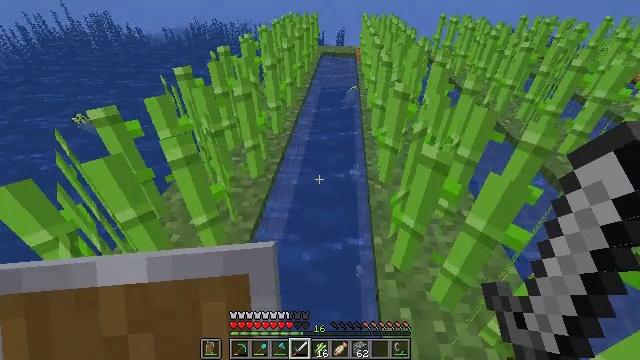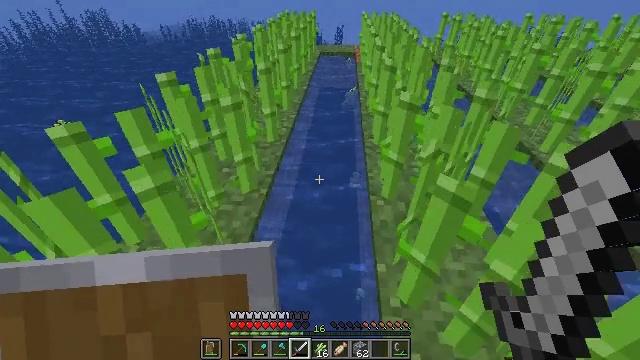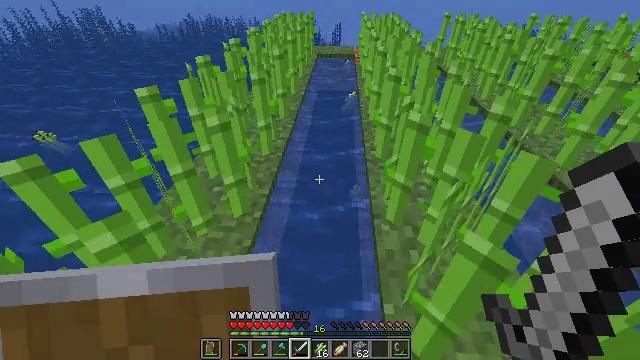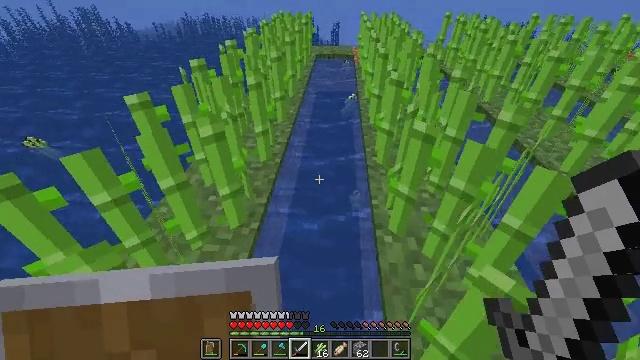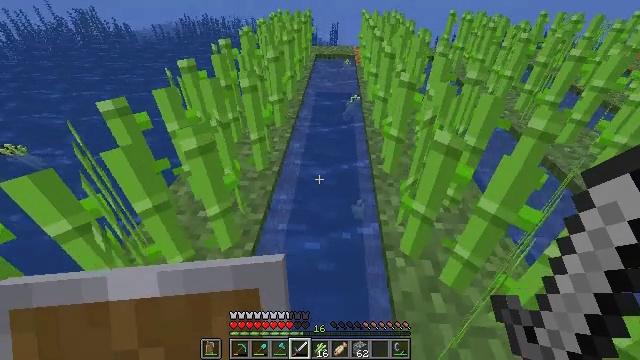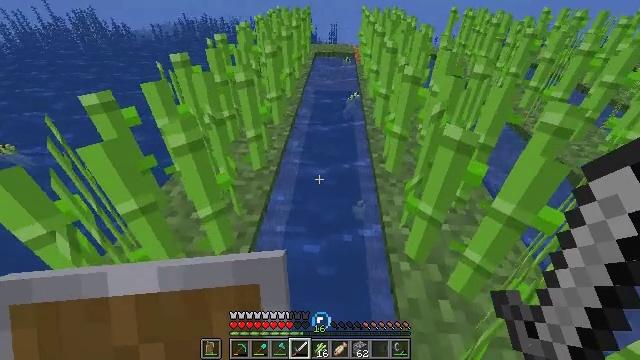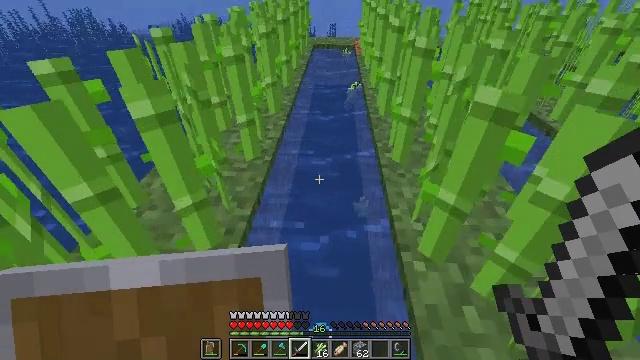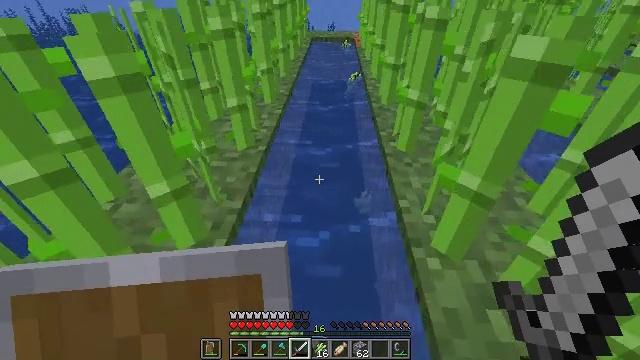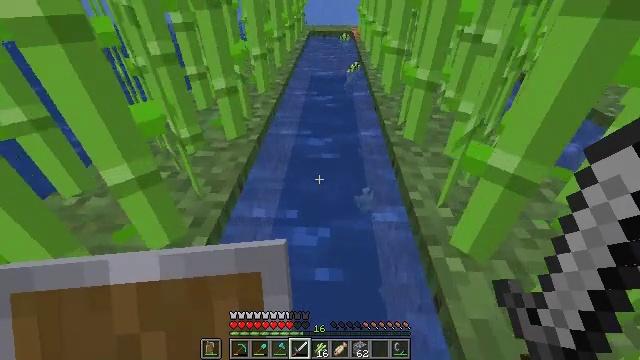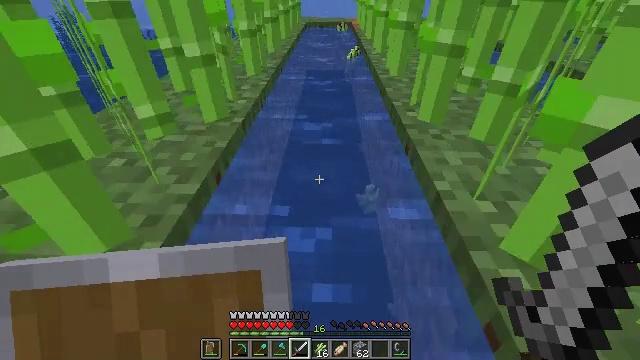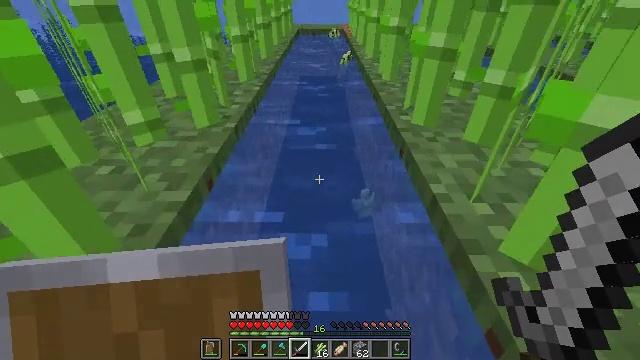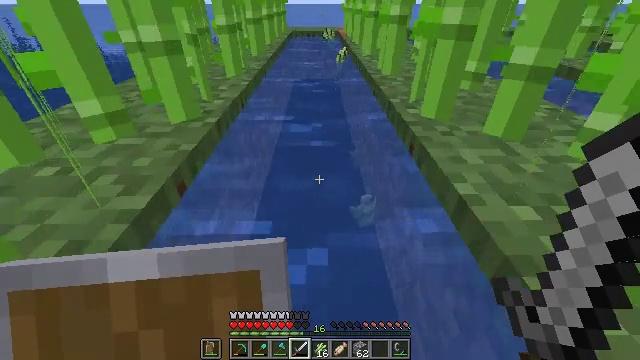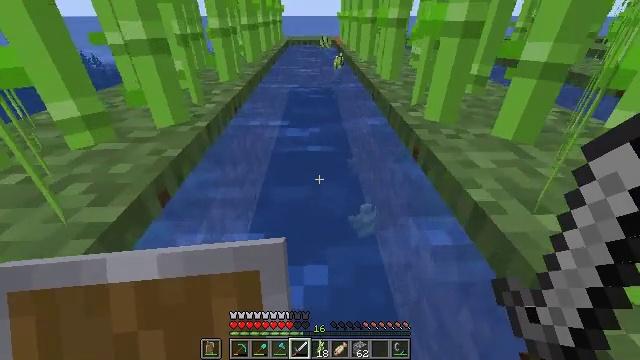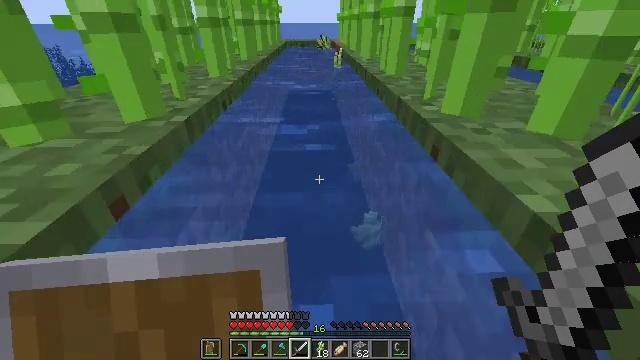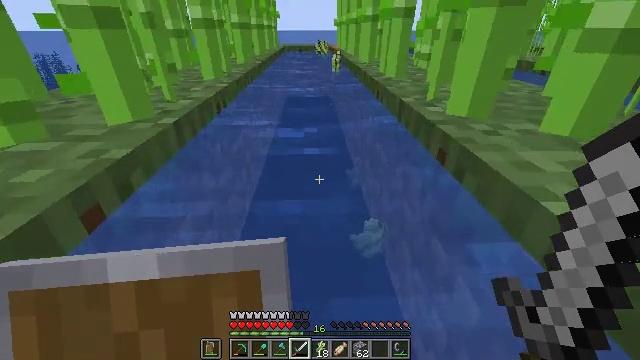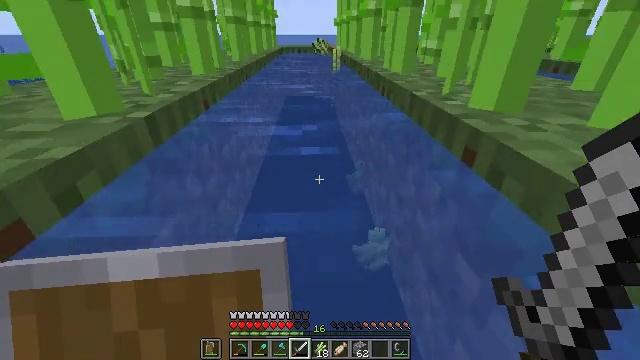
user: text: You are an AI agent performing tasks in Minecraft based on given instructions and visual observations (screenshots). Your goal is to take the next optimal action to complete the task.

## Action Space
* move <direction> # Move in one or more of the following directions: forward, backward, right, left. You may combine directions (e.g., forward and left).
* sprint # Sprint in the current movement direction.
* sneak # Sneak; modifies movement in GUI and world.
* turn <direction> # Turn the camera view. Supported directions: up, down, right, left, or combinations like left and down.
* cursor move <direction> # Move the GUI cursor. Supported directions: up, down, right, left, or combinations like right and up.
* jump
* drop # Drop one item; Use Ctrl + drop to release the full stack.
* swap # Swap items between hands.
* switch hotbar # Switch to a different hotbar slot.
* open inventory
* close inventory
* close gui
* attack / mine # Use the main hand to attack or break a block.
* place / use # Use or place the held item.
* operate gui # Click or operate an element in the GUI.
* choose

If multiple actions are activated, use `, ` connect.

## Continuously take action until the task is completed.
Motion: motion action
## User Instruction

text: Mine the kelp to collect it for resources.
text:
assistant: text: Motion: move forward
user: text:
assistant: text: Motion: move forward
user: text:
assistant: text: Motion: move forward
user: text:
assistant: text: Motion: move forward
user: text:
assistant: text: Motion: move forward
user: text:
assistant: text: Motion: move forward
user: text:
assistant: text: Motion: move forward
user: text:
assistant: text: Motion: move forward
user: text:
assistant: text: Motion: move forward
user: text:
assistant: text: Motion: move forward, turn right and up
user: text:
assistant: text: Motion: move forward, turn right and up
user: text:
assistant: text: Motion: move forward, turn up
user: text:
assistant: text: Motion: move forward, turn up
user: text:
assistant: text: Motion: move forward, turn up
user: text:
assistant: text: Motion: move forward
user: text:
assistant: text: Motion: move forward
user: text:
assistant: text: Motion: move forward
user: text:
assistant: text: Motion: move forward
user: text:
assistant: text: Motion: move forward
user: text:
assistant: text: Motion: move forward
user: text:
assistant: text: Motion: move forward
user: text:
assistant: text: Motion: move forward
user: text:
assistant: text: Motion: move forward
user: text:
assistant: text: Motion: move forward
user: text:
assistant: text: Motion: move forward, jump
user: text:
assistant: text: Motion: move forward, jump
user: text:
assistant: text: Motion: move forward, jump
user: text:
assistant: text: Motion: move forward, jump
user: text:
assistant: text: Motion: move forward, jump
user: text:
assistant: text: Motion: move forward, jump